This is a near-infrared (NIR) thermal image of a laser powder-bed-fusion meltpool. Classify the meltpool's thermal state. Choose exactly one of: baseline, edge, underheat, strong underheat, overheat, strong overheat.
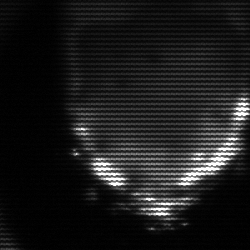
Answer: edge